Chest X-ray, AP view. Patient: 54 years old, sex F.
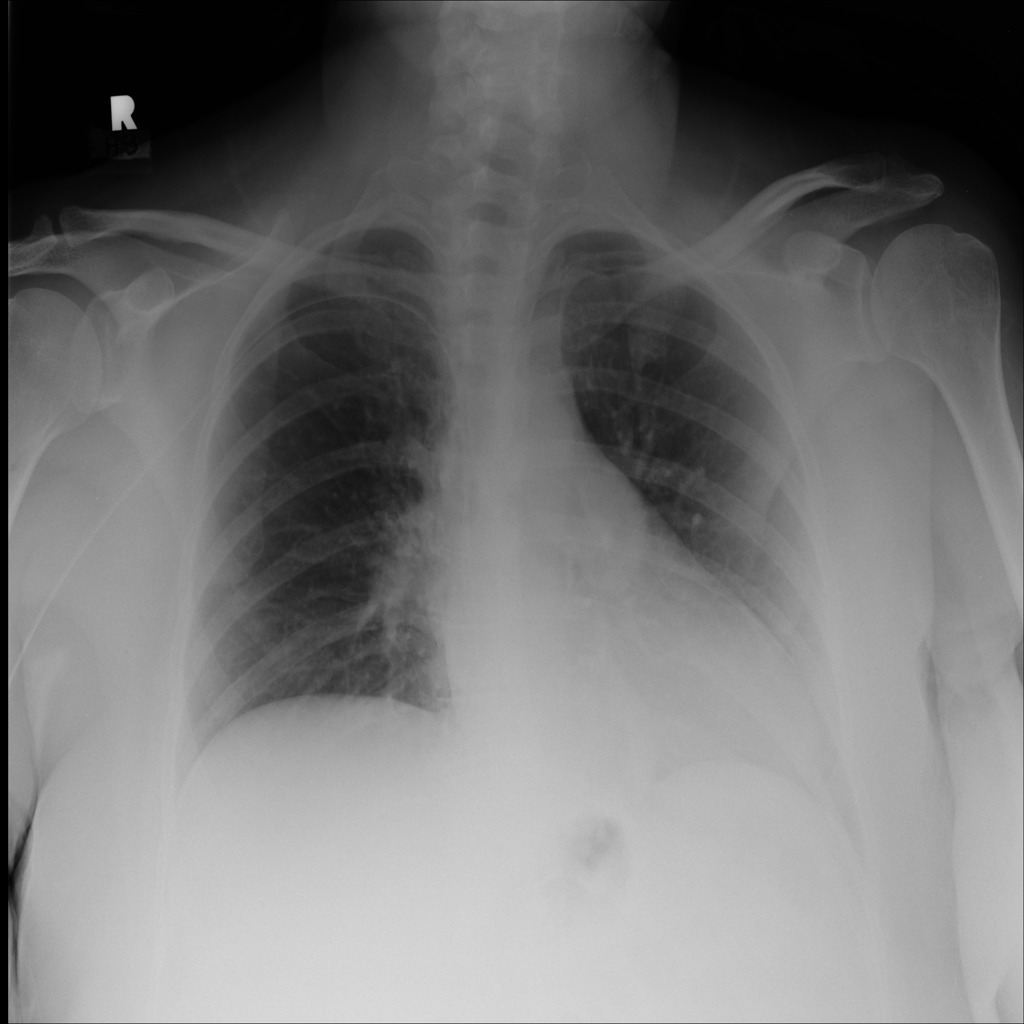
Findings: Hernia